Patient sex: M
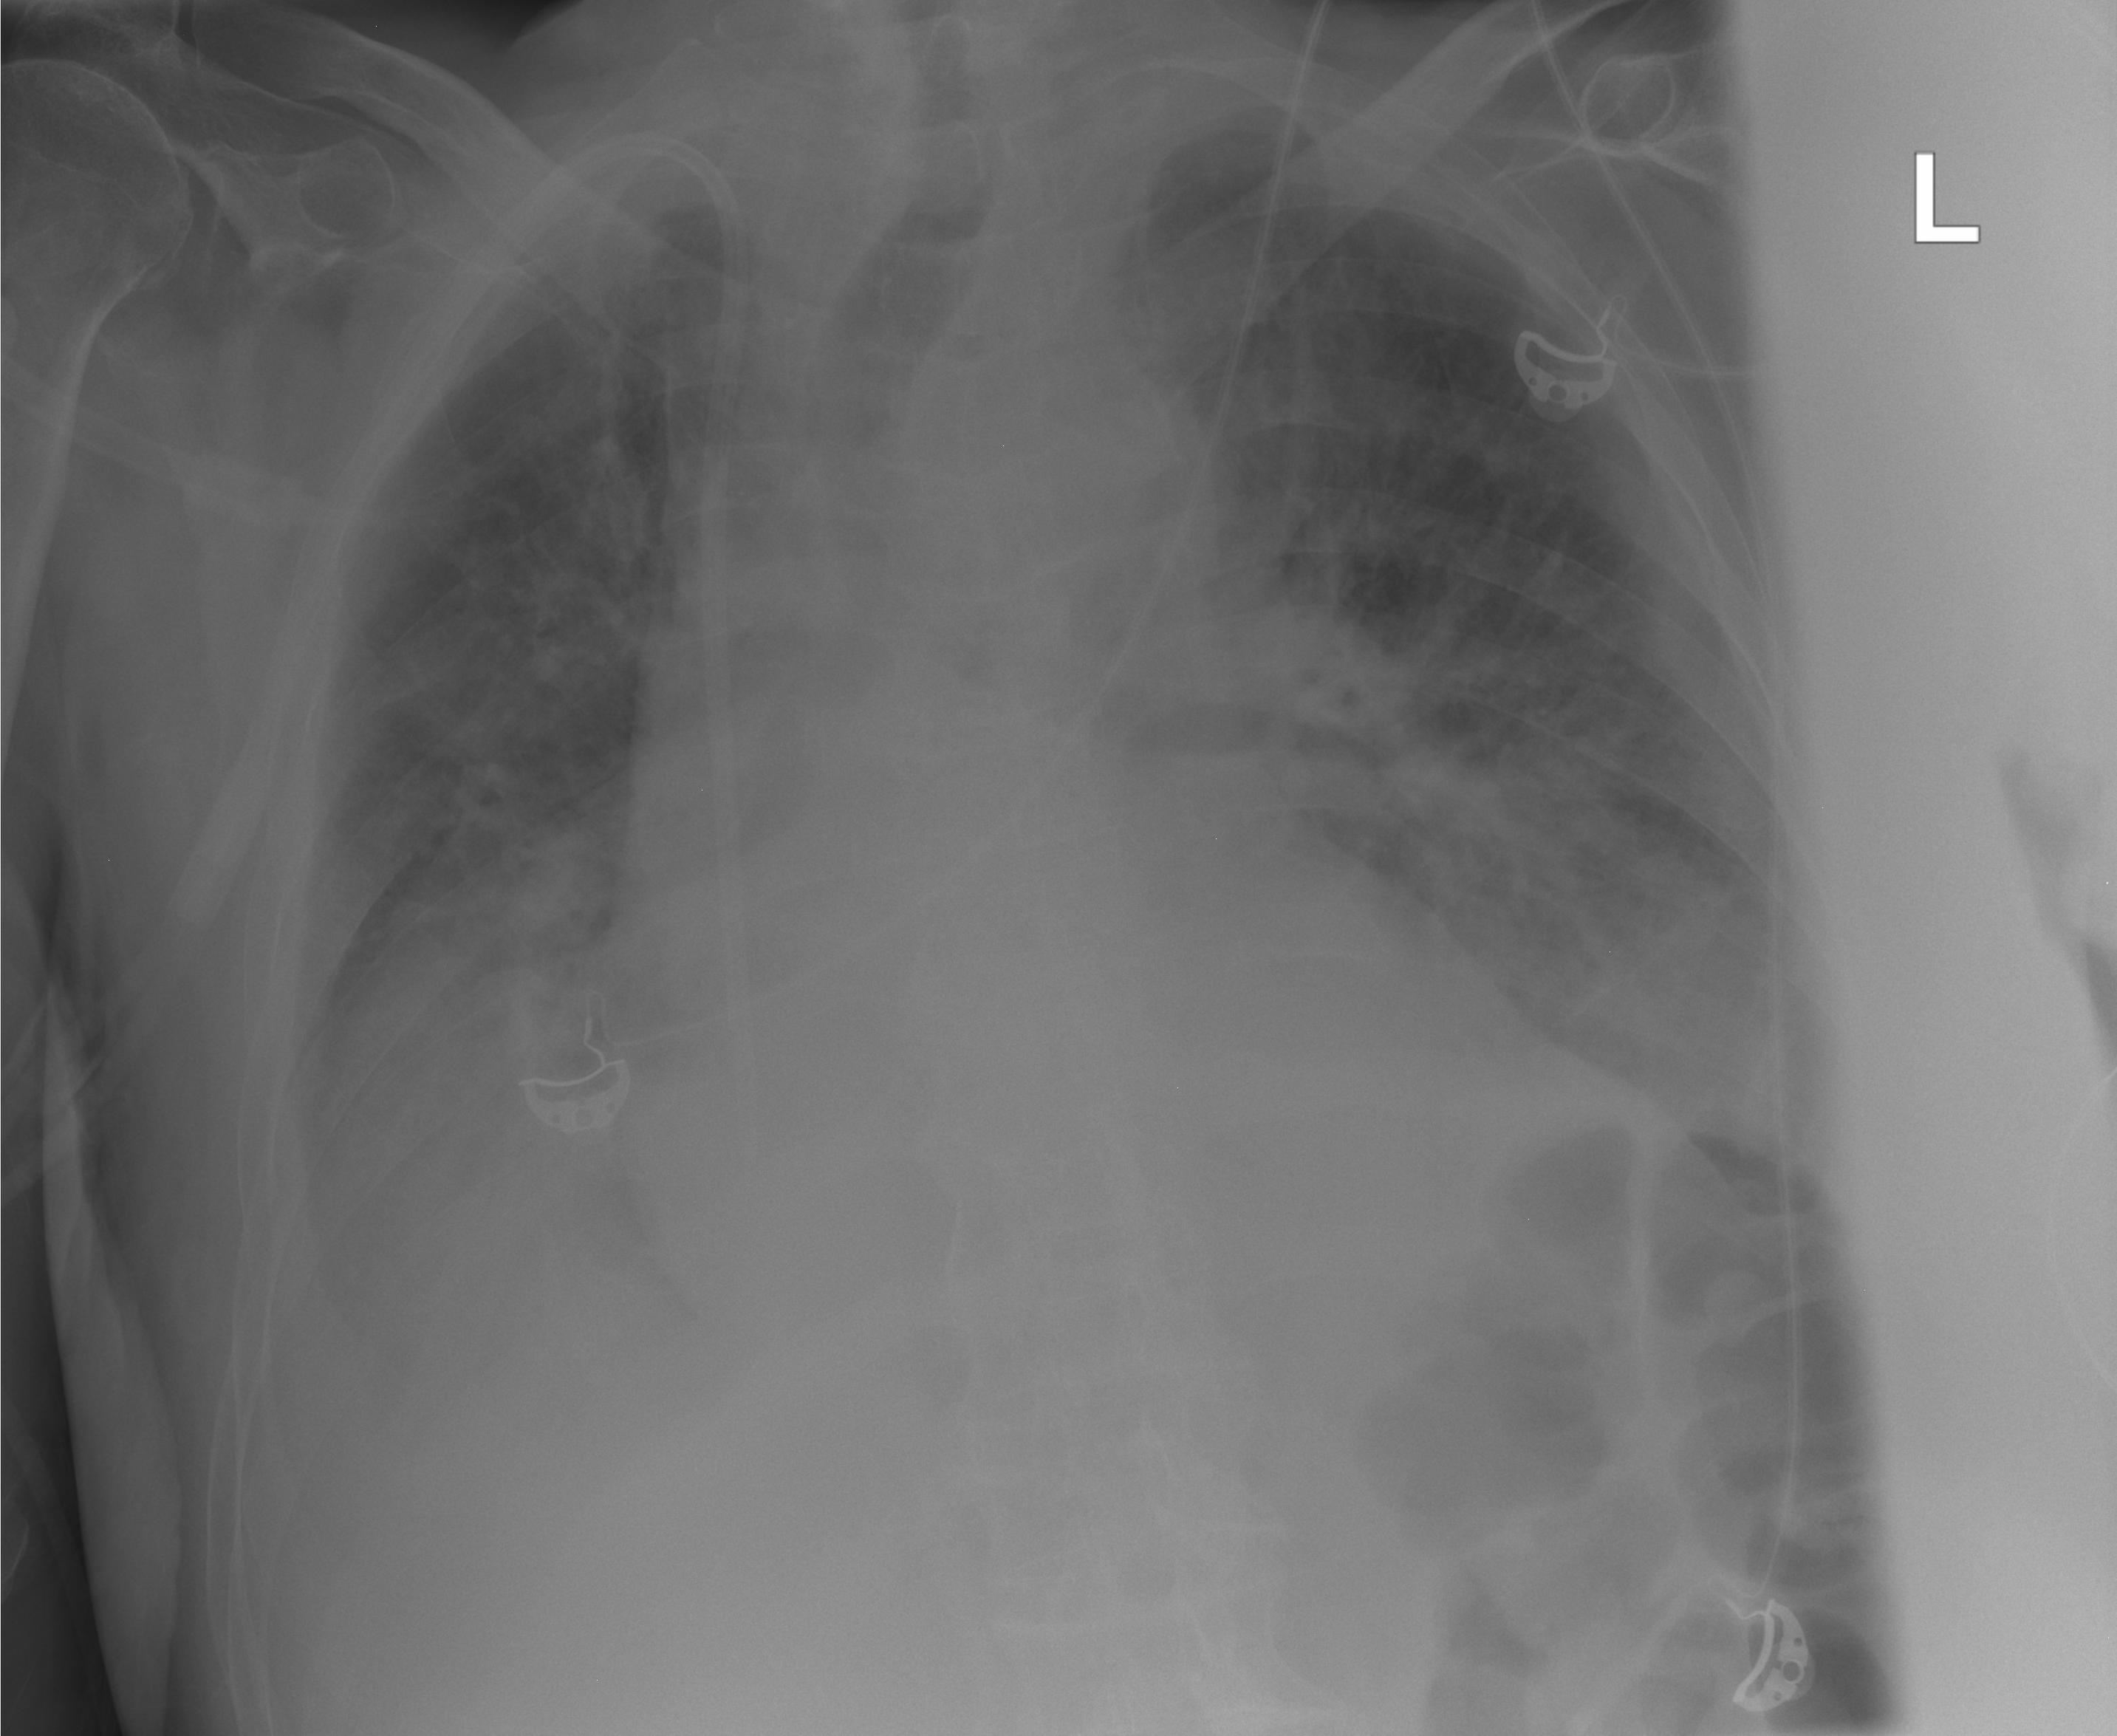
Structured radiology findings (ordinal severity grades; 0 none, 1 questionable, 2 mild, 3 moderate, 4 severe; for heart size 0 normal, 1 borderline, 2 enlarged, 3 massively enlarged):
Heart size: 2
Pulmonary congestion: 2
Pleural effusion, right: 2
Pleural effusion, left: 2
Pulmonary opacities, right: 2
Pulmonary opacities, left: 2
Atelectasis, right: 2
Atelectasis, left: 2